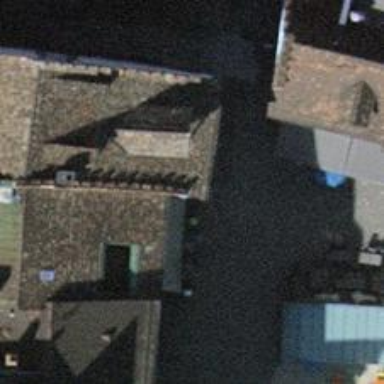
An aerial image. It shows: Restaurant.